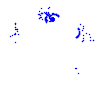
Particle: kaon